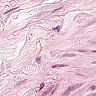
Metastatic tissue present: no